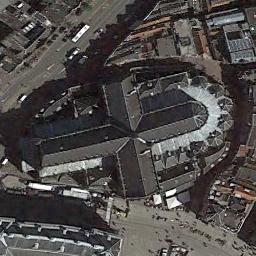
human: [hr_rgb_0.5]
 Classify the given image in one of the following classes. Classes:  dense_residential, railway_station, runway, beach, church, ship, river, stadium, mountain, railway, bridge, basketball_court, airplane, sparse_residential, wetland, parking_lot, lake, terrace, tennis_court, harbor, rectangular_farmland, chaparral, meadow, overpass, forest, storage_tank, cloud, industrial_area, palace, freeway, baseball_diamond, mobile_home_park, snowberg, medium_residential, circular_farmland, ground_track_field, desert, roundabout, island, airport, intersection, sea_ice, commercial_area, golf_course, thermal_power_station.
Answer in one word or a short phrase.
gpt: church